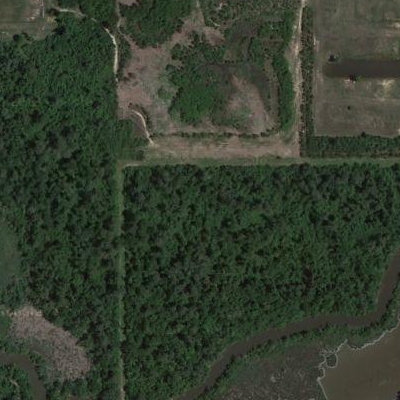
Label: eForest